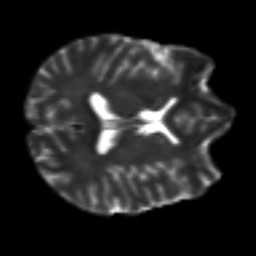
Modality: T2w
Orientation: axial
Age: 33
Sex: male
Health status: ill
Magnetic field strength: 3 T
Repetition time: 9 s
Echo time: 0.093 s